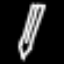
Label: pencil